Interaction volume radius: 10 \u00c5
Interaction volume height: 10 \u00c5
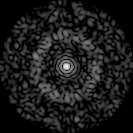
Disorder parameter: 0.8558